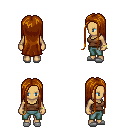
a pixel art fantasy rpg character, female body template, human, tanned skin, brown pirate shirt, teal pants, brunette extra-long hairstyle, bracelets, white slippers, four views (front, back, left, right), 2x2 character sprite sheet, small pixel art, hard edges, no anti-aliasing